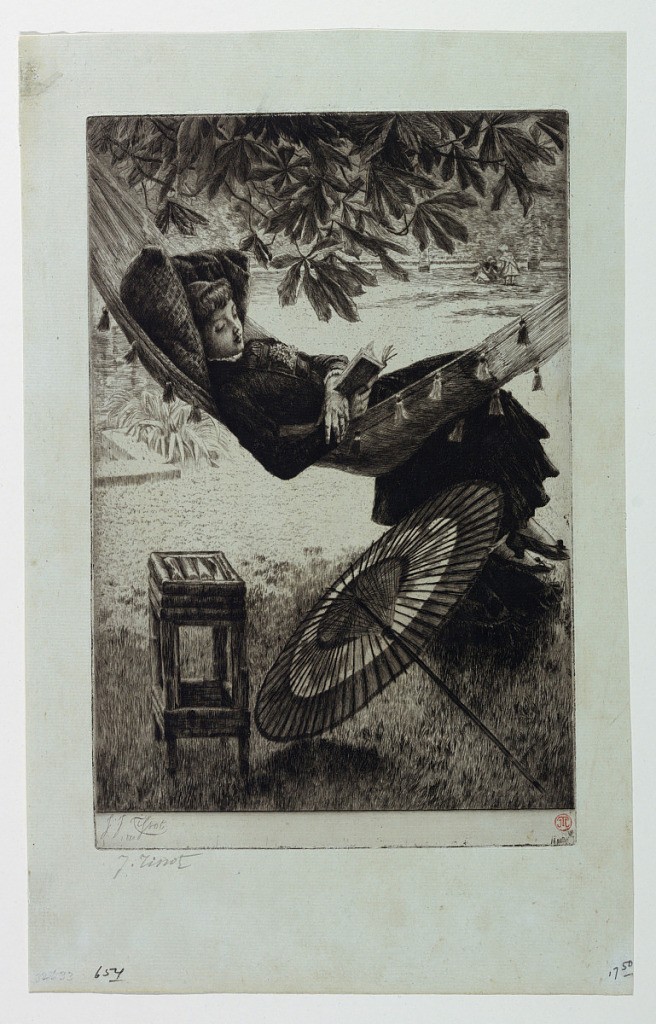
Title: The Hammock
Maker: James Joseph Tissot, French, 1836 – 1902
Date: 1880
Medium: Etching on paper
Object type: Print
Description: A young woman is seated in a hammock, reading a book. A small bamboo table is seen in foreground, lower left. At lower right, an open umbrella.